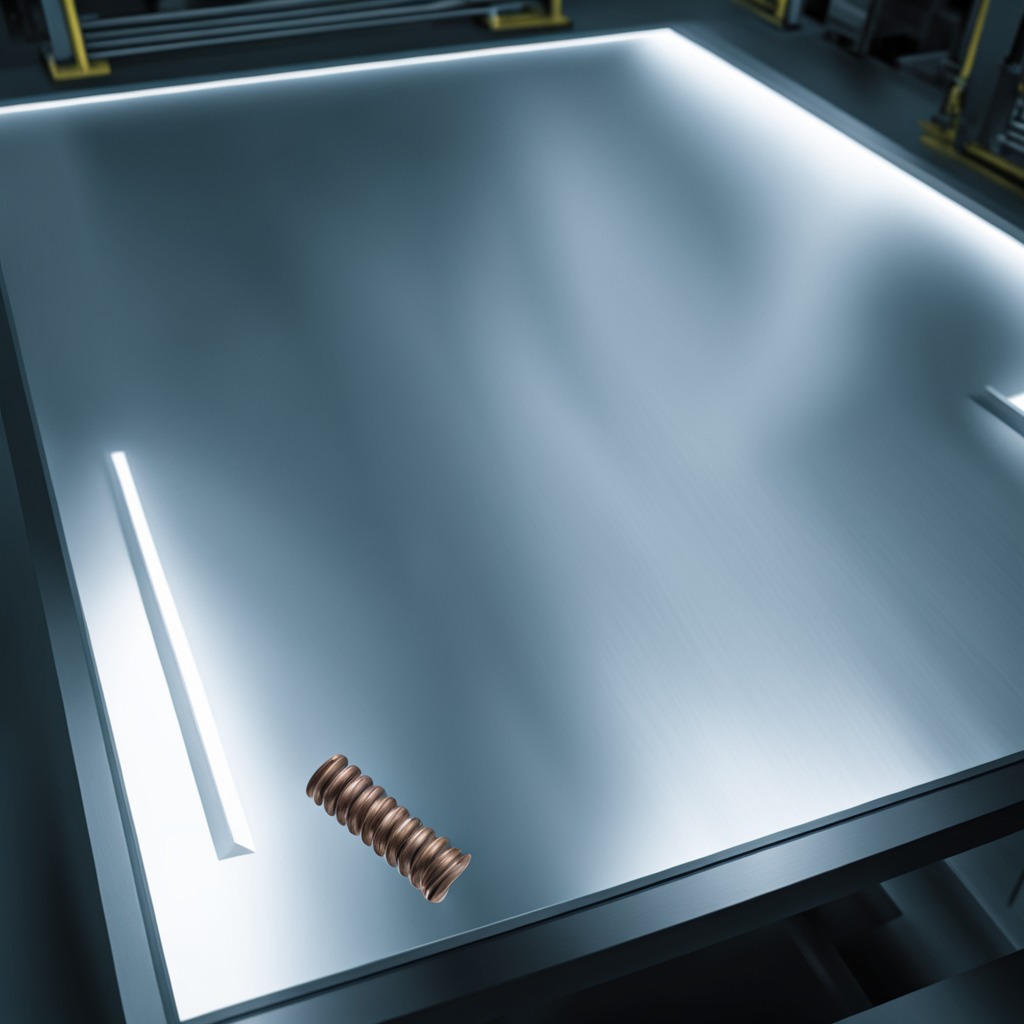
A coiled metal spring is lying on the metal table.